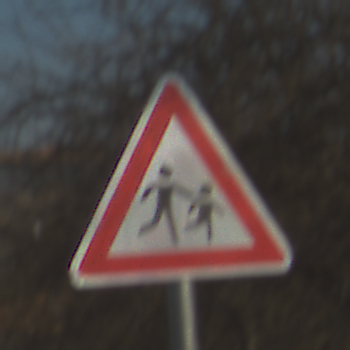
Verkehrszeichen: KinderLinks
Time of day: MorningAfternoon
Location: Outdoor (Nature)
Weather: Clear
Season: NotSpecified
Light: Natural